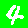
Digit: 4